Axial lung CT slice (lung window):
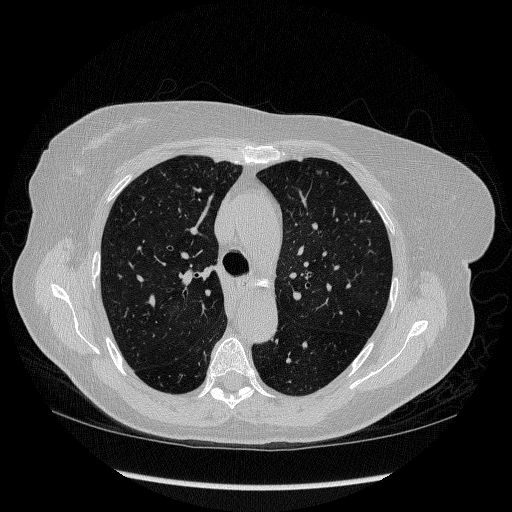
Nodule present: no